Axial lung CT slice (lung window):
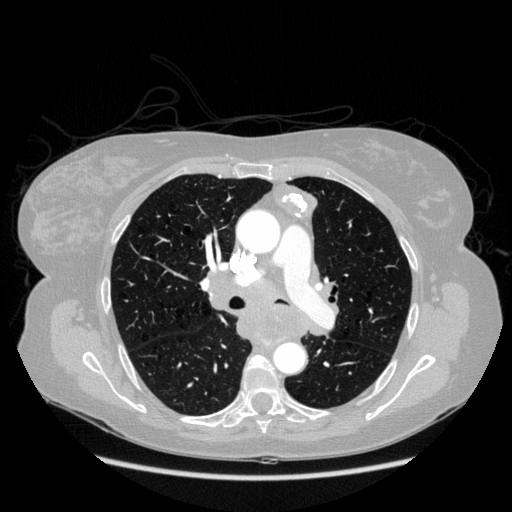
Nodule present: no